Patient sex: M
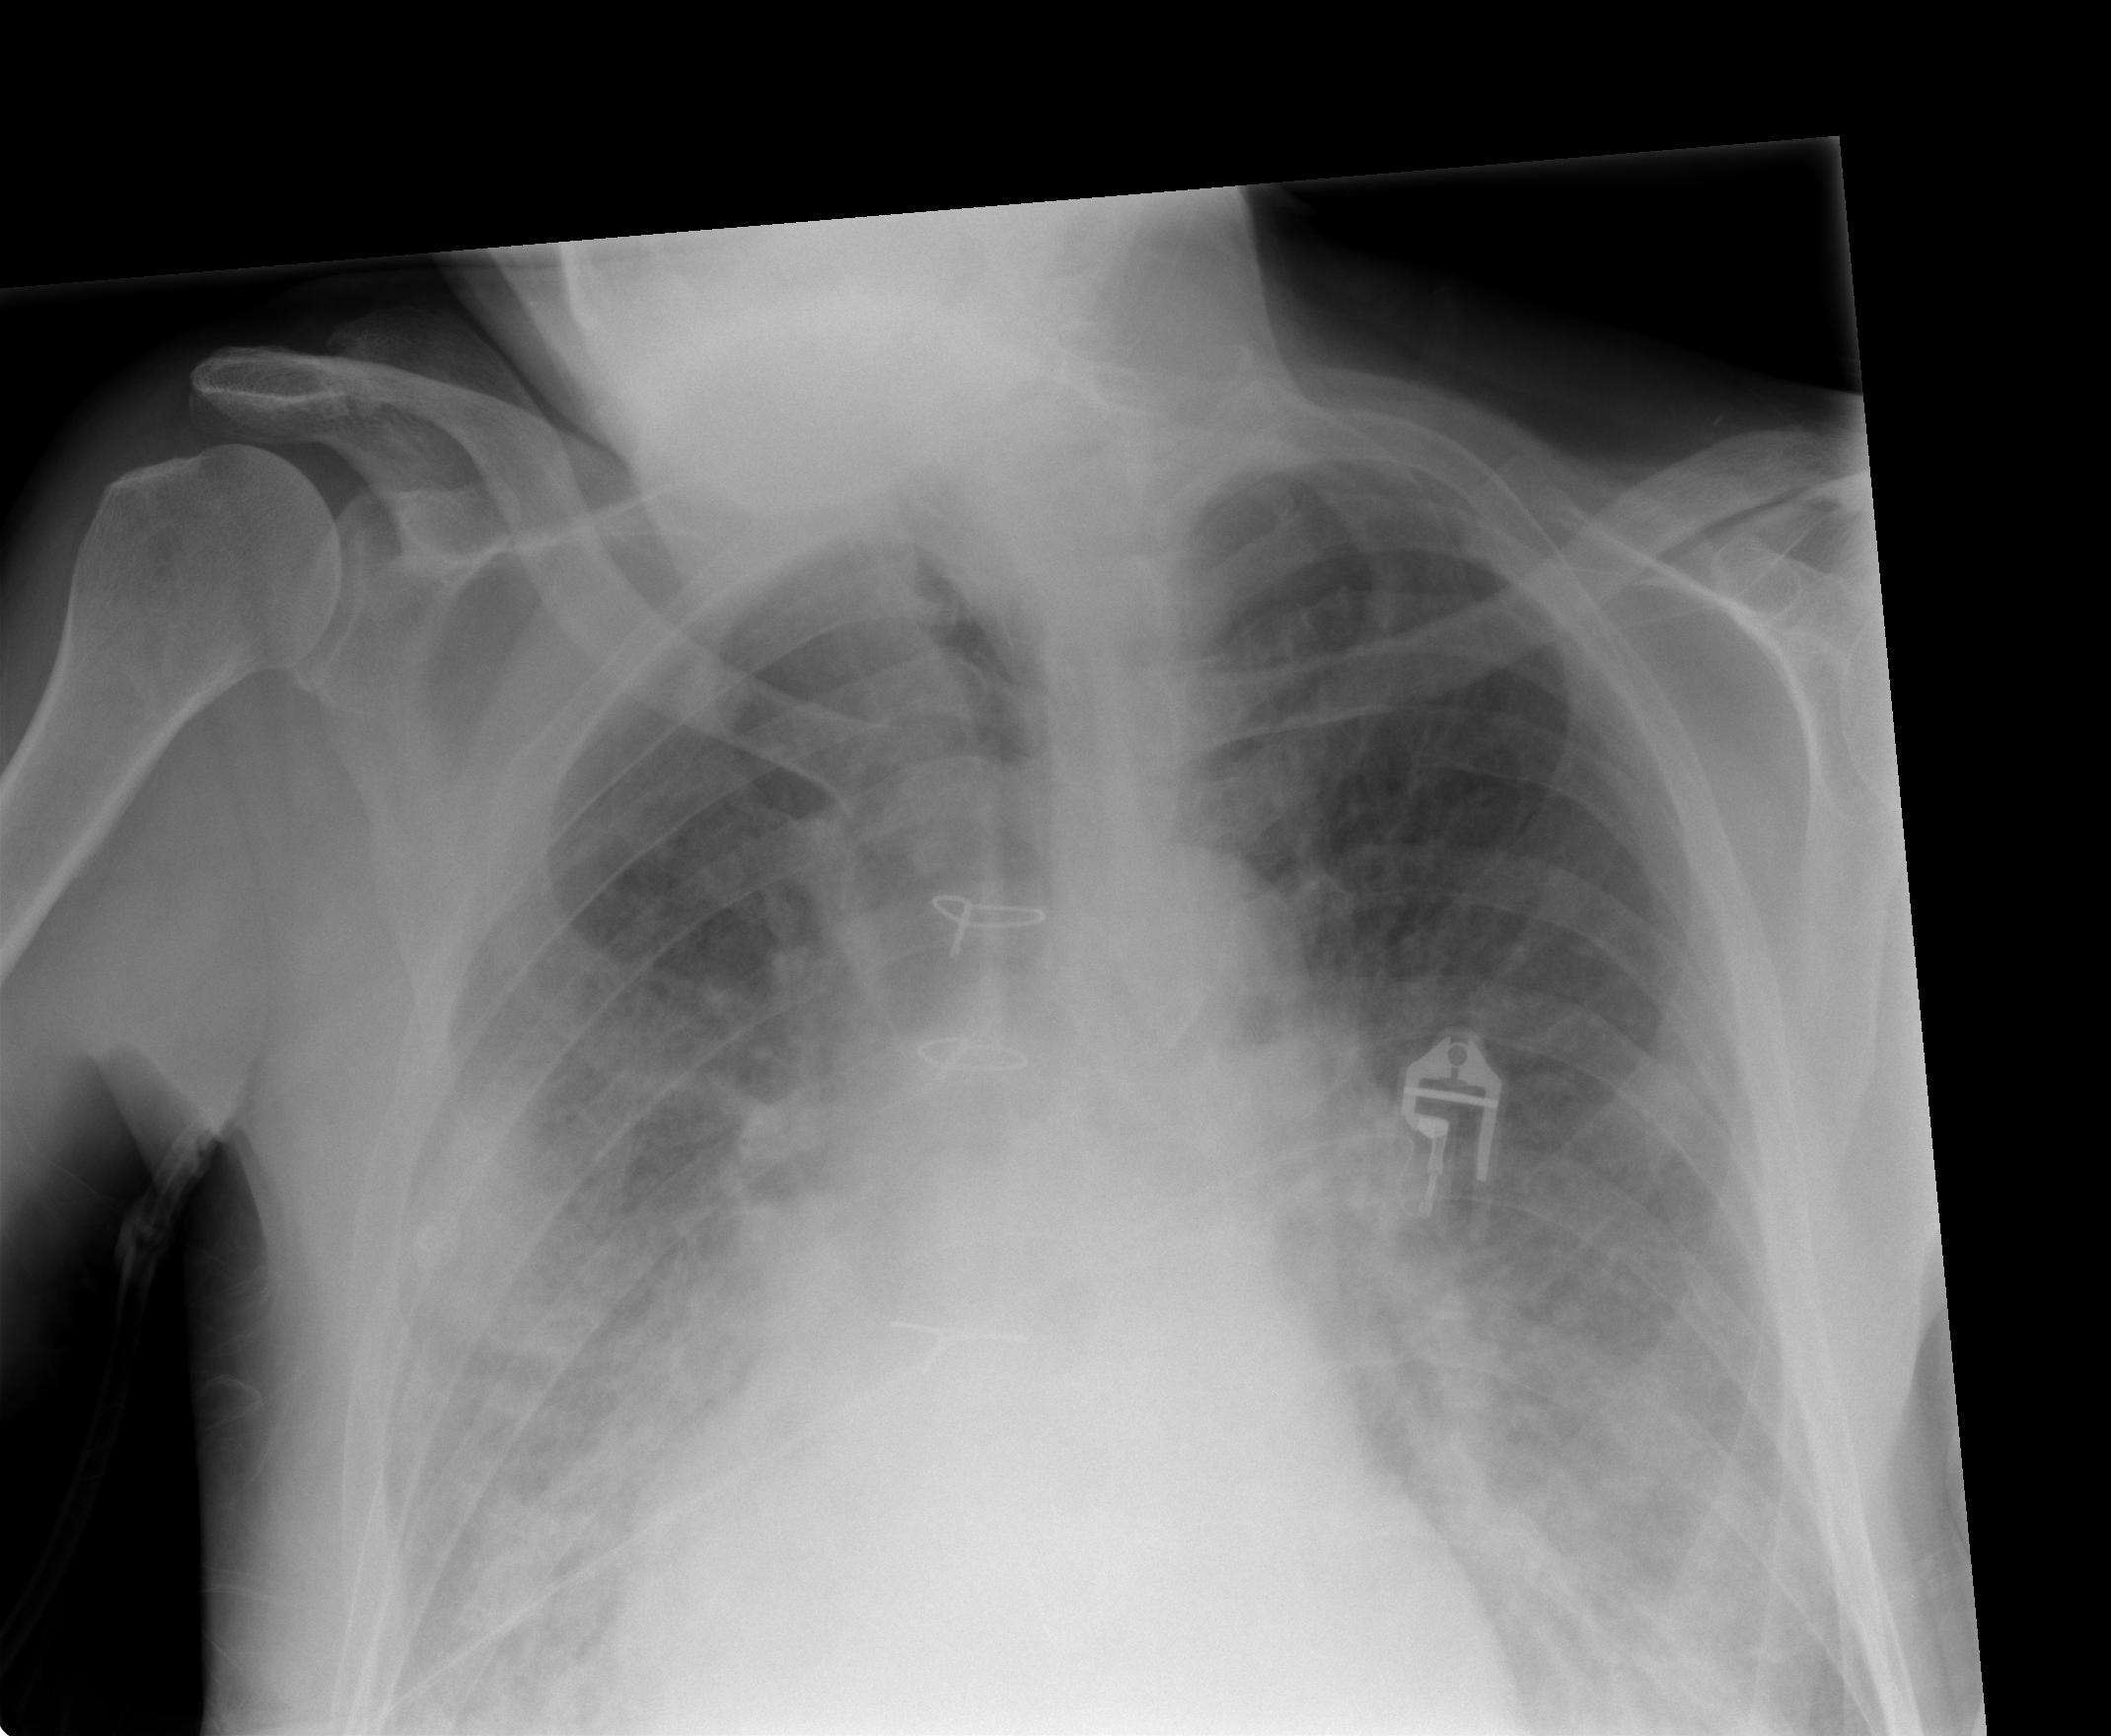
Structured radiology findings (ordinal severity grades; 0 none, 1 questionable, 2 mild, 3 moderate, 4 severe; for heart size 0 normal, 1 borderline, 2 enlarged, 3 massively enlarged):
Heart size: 2
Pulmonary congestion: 3
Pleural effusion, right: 1
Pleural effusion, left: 1
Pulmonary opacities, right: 1
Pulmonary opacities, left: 1
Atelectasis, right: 3
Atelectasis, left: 3